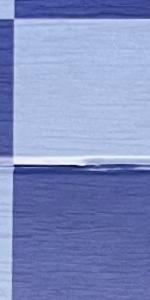
Label: Empty